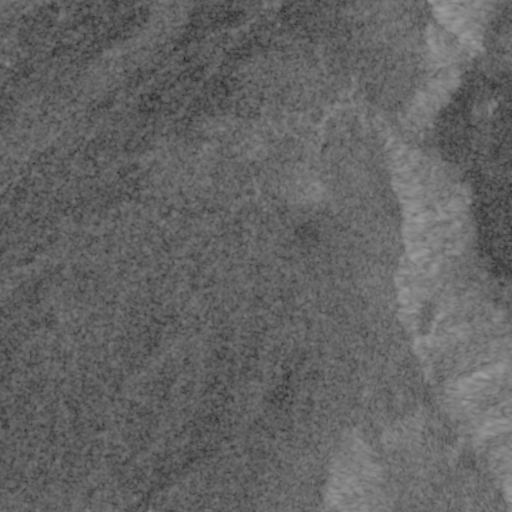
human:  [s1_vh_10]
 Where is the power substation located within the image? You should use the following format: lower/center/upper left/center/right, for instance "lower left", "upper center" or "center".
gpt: The power substation is located in the upper left of the image.
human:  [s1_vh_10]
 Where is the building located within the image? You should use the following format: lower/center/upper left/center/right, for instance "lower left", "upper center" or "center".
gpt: The building is located in the lower left of the image.
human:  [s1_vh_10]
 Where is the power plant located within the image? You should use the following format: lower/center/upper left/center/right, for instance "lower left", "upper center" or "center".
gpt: There is no power plant in the image.

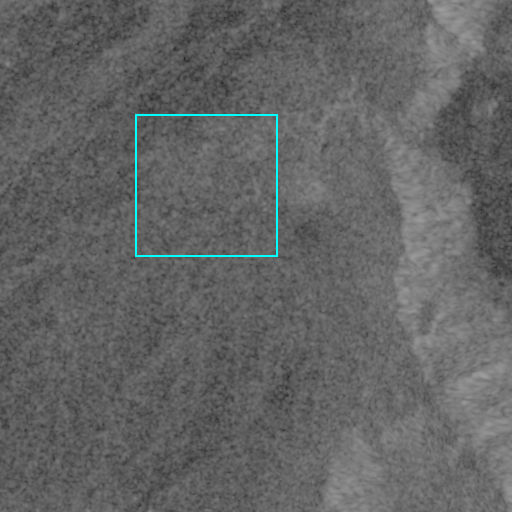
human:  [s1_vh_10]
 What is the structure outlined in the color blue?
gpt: There is no blue outline.
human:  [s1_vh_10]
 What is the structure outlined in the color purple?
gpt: There is no structure outlined in purple.